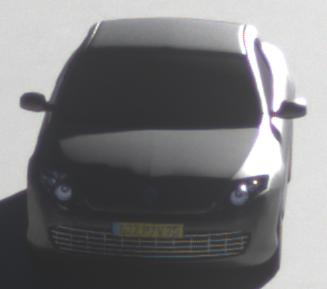
Make: Renault
Model: Laguna Coupé TCe 170
Detailed model: Laguna (III) Coupé
Model produced from: 2010/11
Model produced until: 2011/05
Doors: 2
Color: gray
Road condition: dry road
Daytime: morning or afternoon
Contrast: high contrast